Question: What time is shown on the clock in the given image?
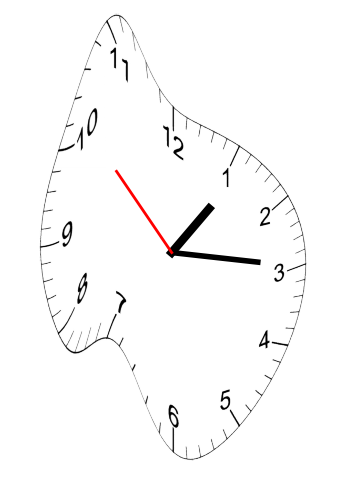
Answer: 01:14:52